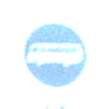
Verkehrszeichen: Busssonderstreifen
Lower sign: EinspurigeFahrzeugeFrei4
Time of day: SunriseSunset
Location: Outdoor (Nature)
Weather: PartlyCloudy
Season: NotSpecified
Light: Natural